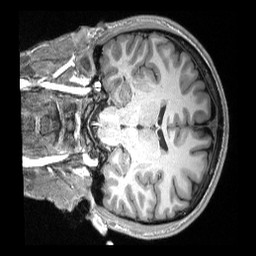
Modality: T1w
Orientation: coronal
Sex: male